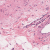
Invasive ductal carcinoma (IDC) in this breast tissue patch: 0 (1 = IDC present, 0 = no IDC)